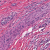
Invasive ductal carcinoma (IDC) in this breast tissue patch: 0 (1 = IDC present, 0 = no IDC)